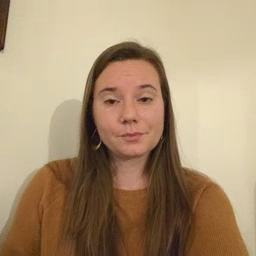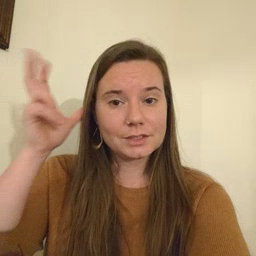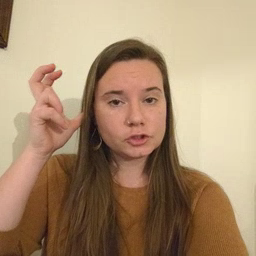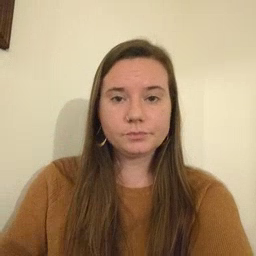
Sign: hear